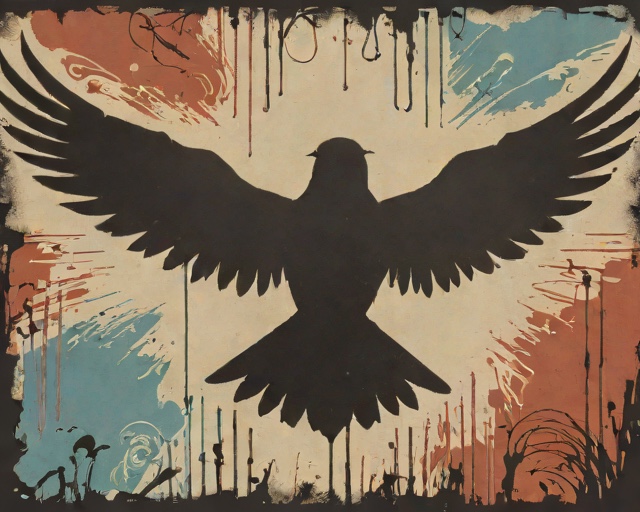
Category: Pets